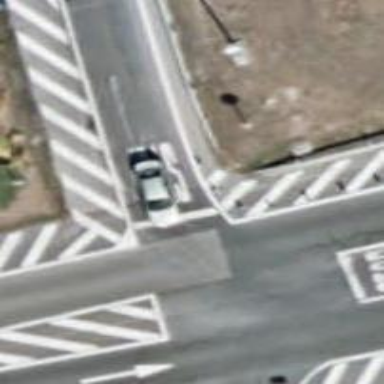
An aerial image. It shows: Road with stop sign.